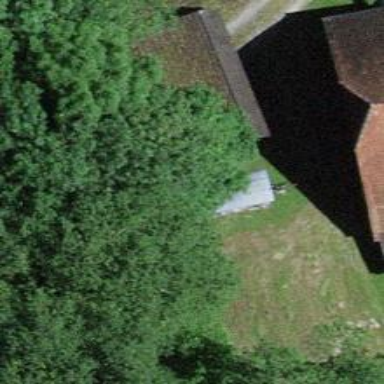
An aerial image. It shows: Rural barn.